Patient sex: M
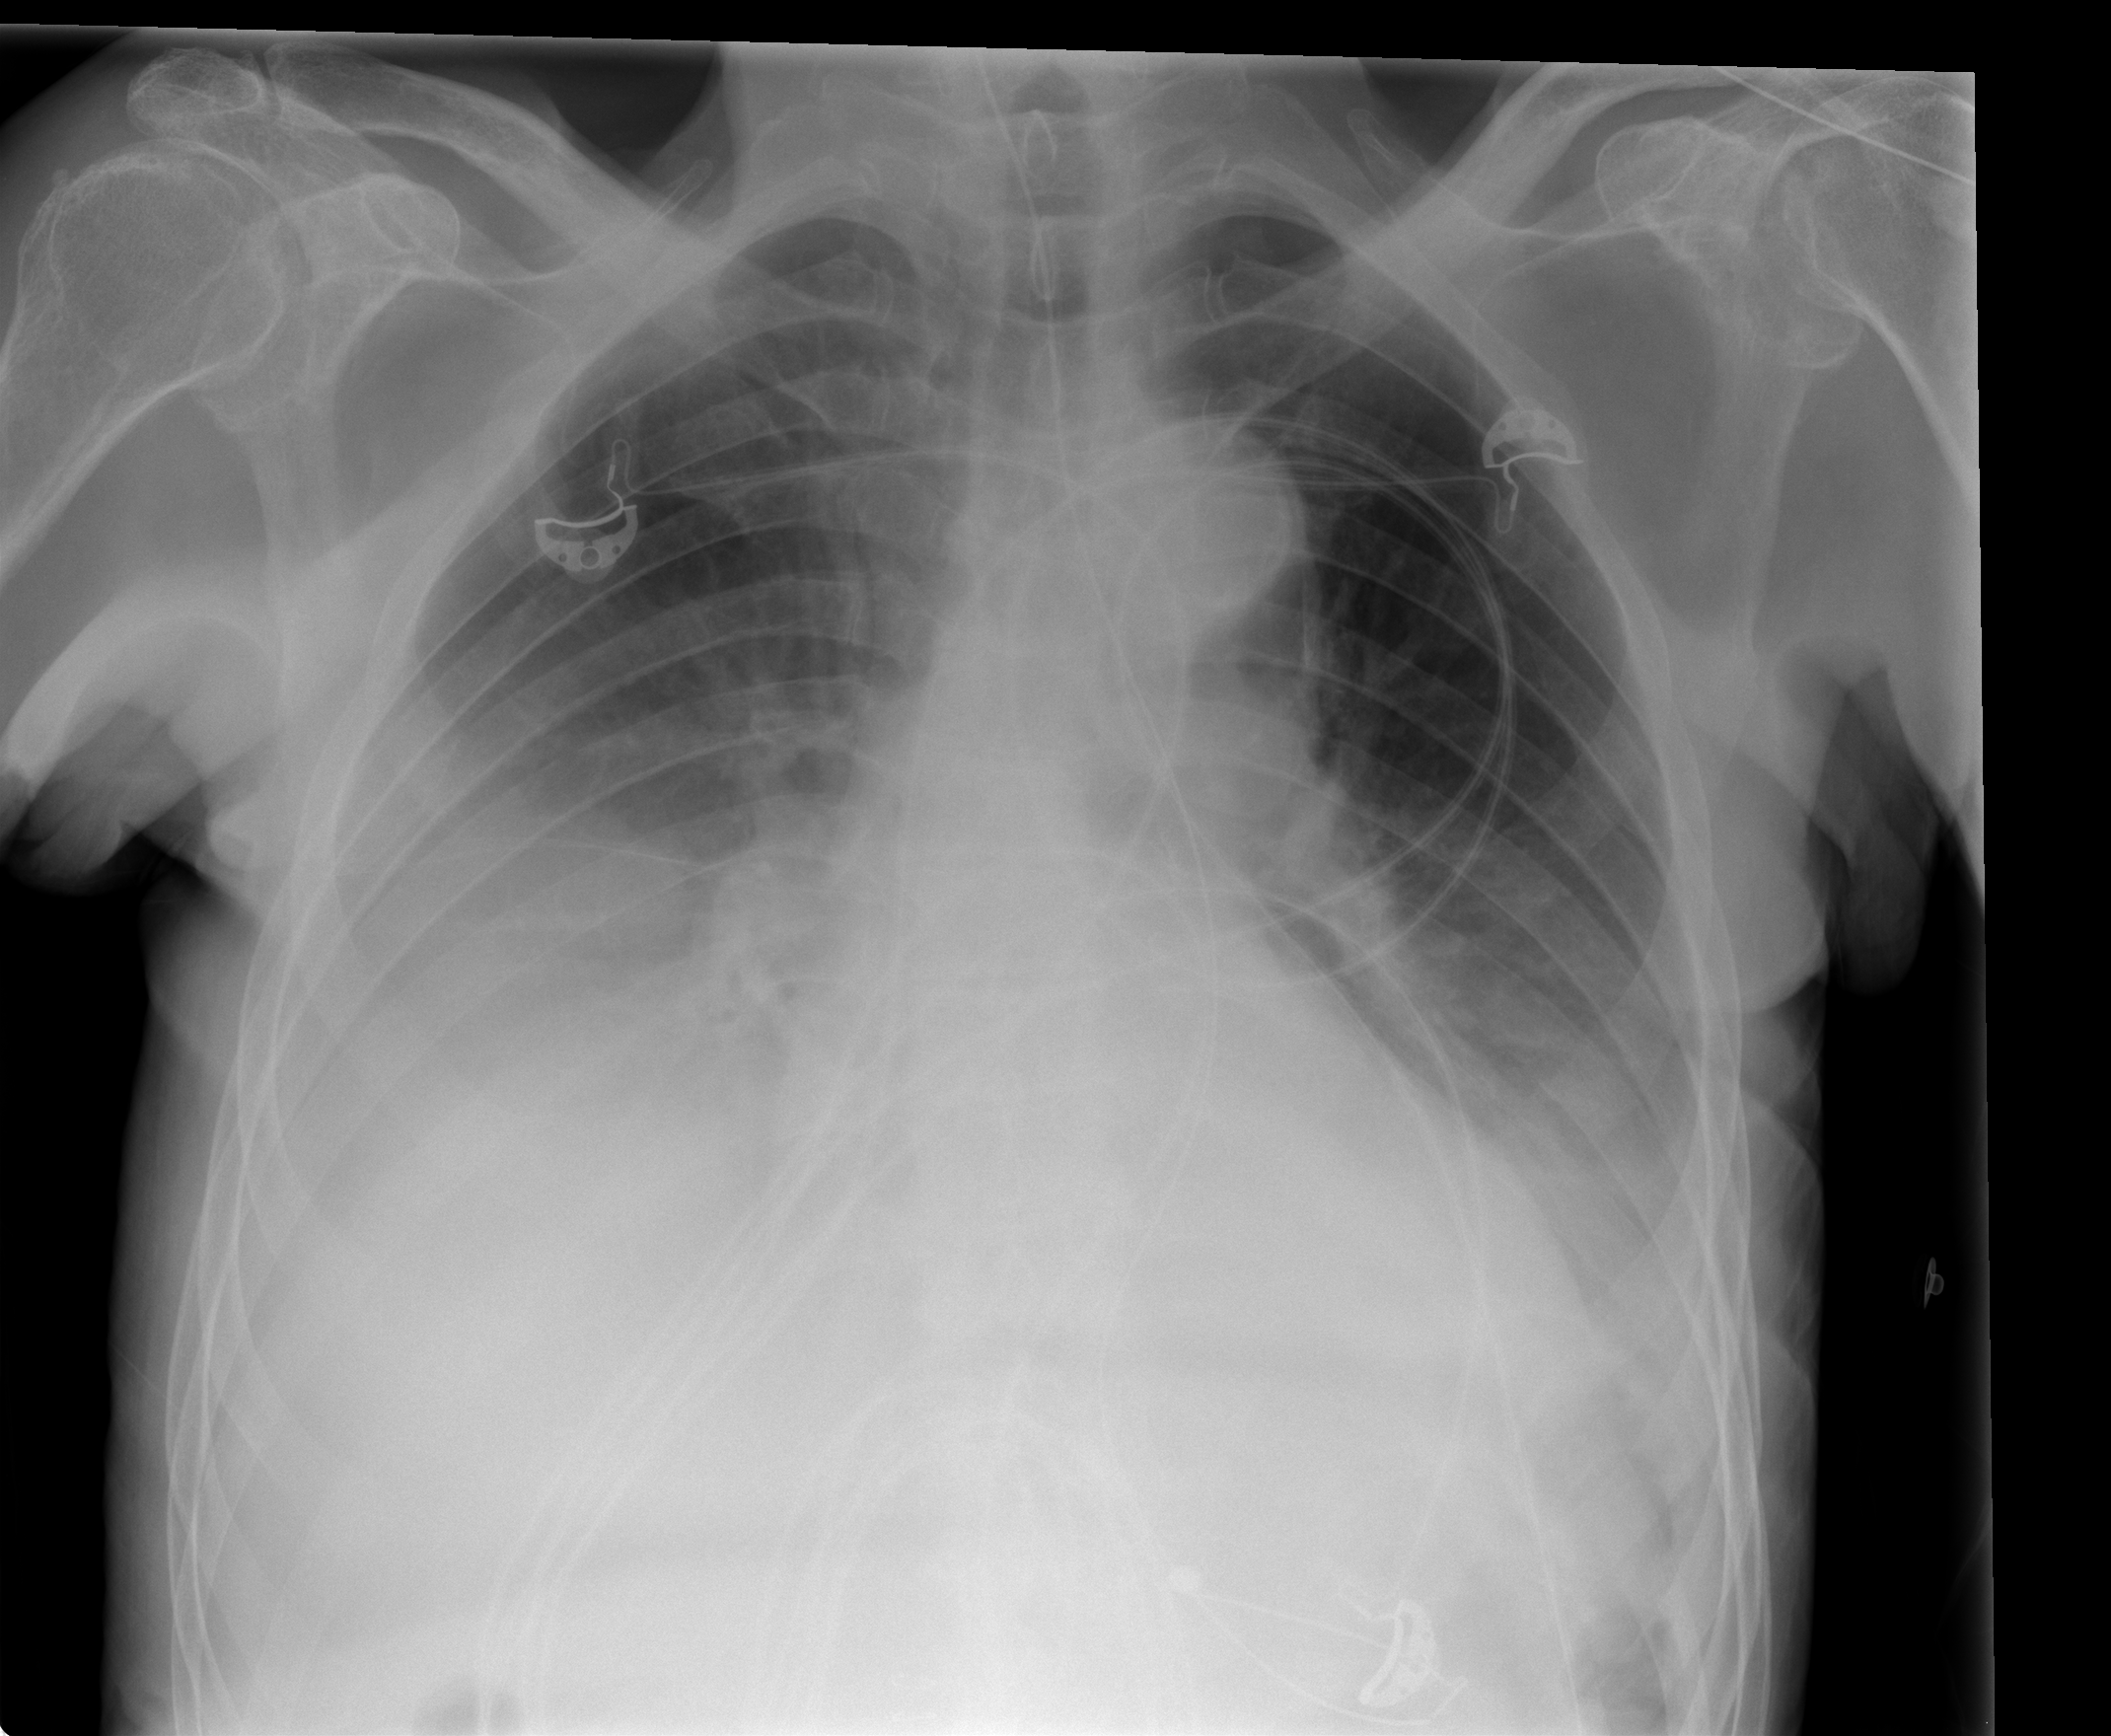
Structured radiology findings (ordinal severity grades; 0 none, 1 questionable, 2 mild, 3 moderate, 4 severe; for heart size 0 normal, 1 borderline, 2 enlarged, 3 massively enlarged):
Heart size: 1
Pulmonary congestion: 0
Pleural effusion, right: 3
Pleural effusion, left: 3
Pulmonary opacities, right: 1
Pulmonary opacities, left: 1
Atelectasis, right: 3
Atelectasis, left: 2